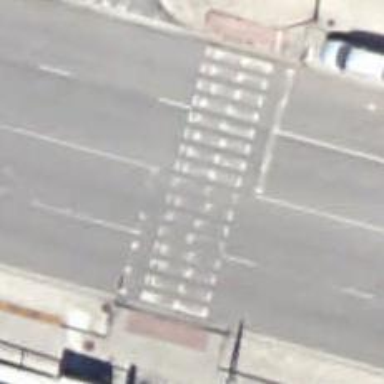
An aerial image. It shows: Zebra crossing on the road.